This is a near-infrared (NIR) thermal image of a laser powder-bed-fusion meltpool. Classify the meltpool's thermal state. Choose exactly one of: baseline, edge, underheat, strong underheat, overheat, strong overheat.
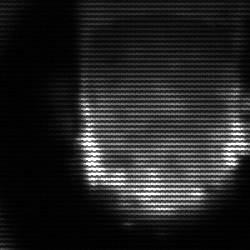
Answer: baseline